Field crop: maize
Growth stage: 2
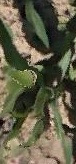
Species: maize